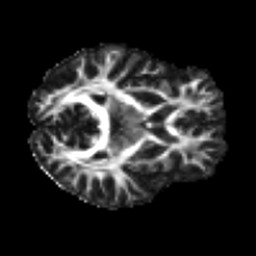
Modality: FA
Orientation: axial
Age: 28
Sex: female
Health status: ill
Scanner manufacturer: siemens
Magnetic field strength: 3 T
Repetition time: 6.5 s
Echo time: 0.062 s